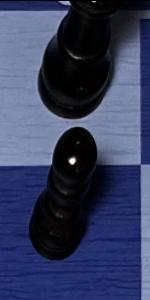
Label: Pawn_Black